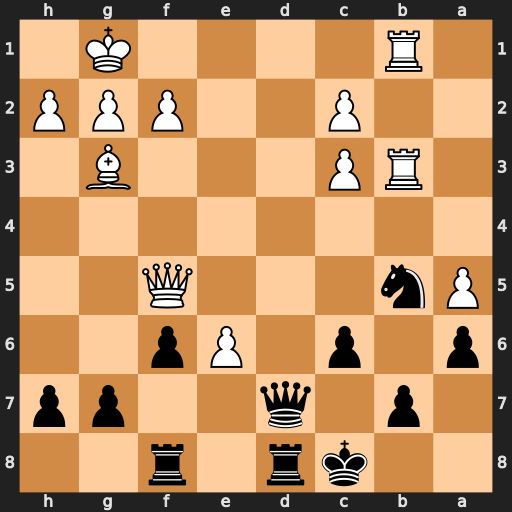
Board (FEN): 2kr1r2/1p1q2pp/p1p1Pp2/Pn3Q2/8/1RP3B1/2P2PPP/1R4K1
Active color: b
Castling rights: -
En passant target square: -
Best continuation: Qd1+ Rxd1 Rxd1#